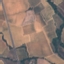
Label: PermanentCrop